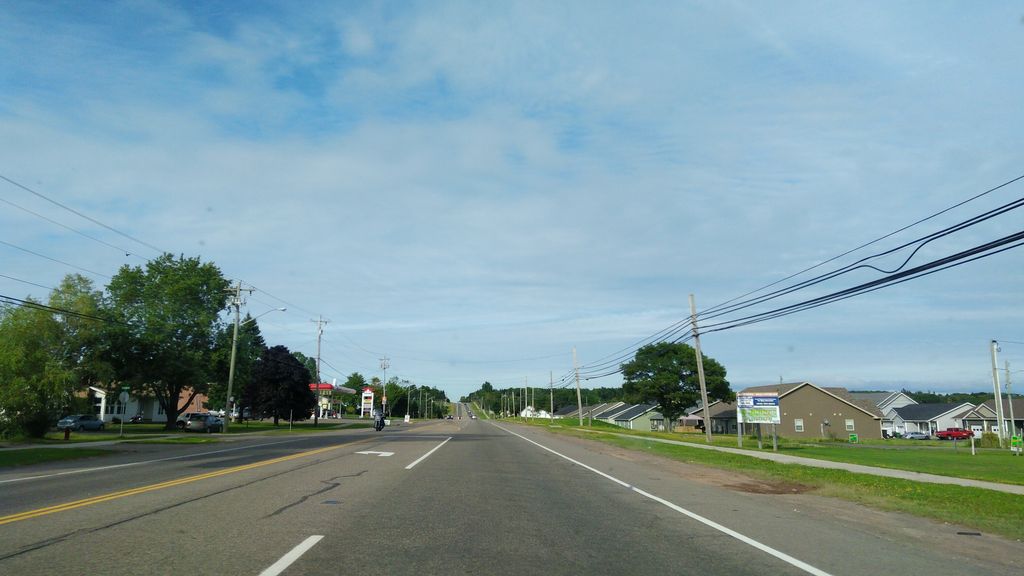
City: charlottetown